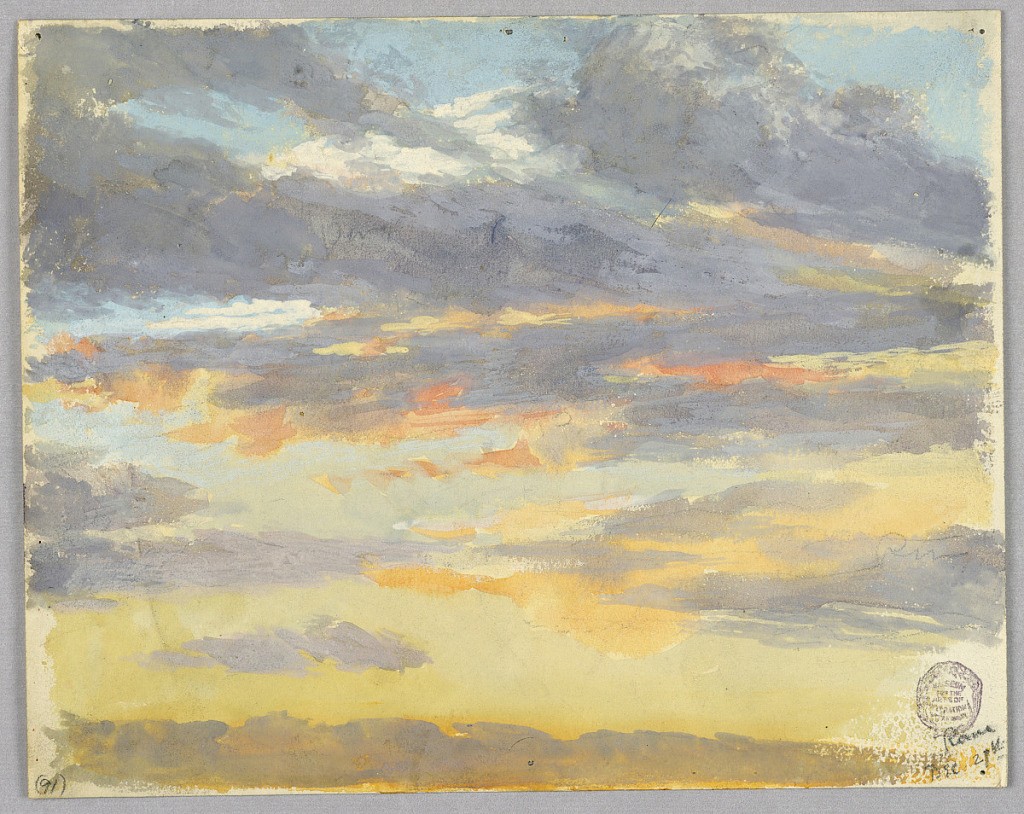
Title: Study of clouds, Rome, Italy
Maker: Francis Augustus Lathrop, American, 1849–1909
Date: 1893–1894
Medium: Brush and watercolor, gouache, graphite on paper
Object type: Drawing
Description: Sketch of a sunset and clouds.